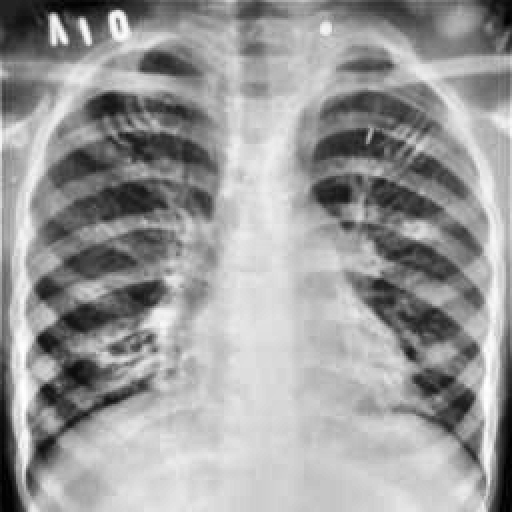
Finding: TUBERCULOSIS